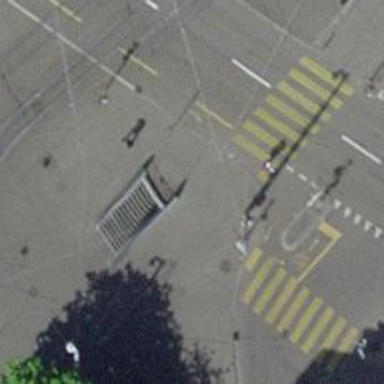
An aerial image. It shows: Kerb barrier.